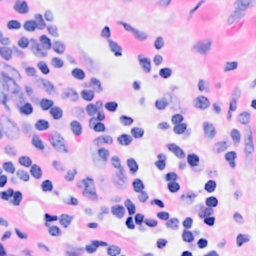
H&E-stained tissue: Breast